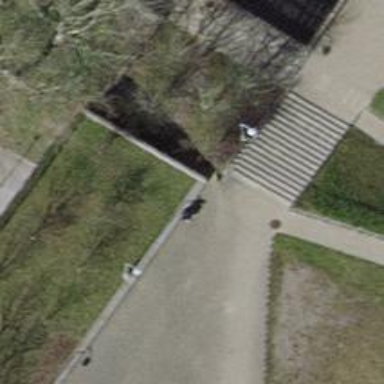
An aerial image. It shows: Concrete steps.